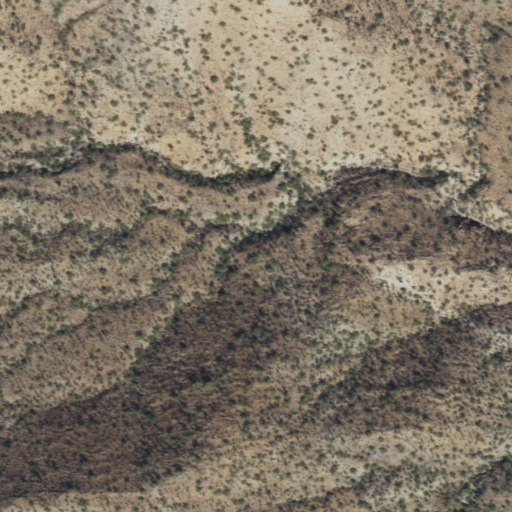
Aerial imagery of mountains in Arizona named Santa Rosa Mountains containing only shrub